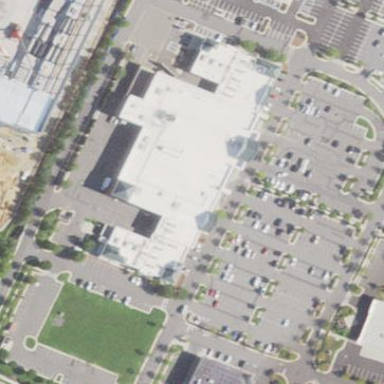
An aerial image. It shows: Retail building.